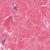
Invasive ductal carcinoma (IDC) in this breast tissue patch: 0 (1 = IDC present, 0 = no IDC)